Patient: sex M, age 26
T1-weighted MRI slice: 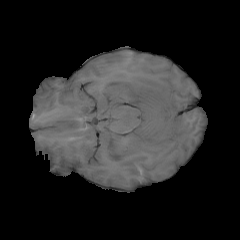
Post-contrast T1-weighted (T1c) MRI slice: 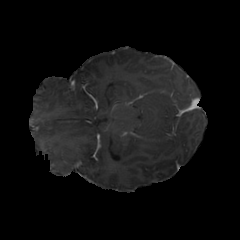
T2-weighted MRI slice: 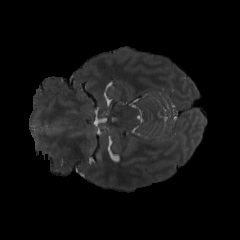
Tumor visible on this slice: yes
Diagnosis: Astrocytoma, IDH-mutant
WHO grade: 4